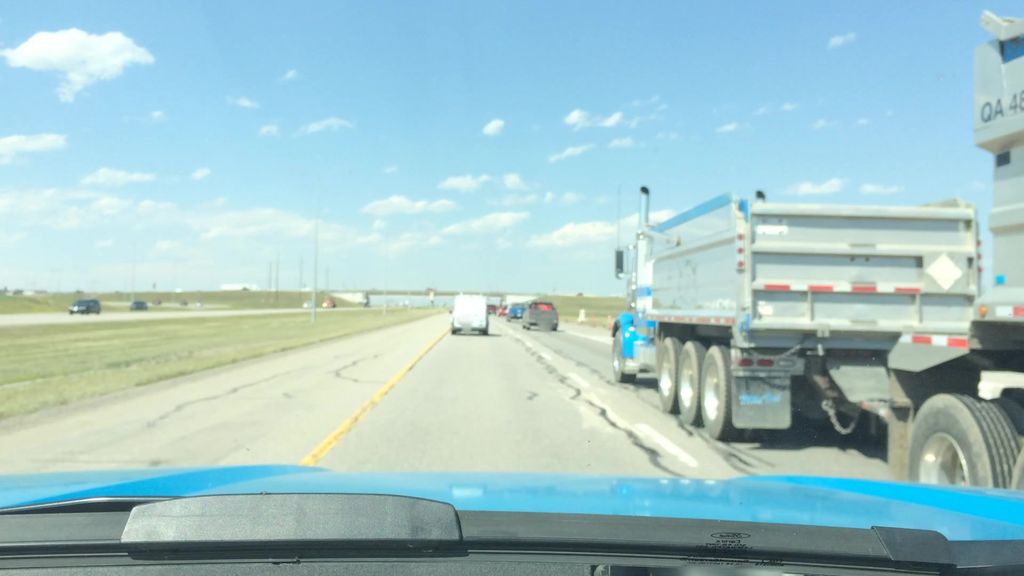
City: calgary